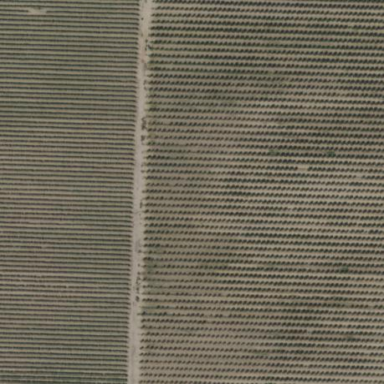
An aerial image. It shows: Vineyard.